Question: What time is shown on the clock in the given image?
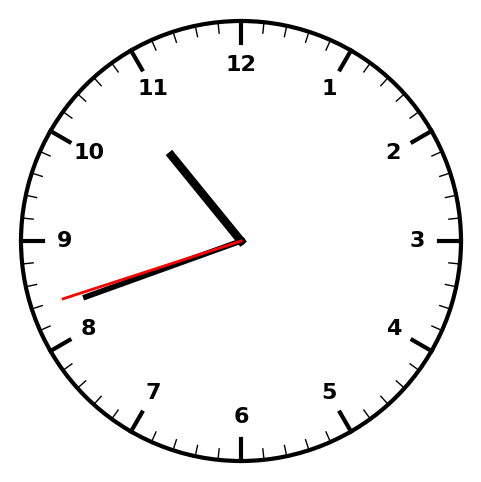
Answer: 10:41:42